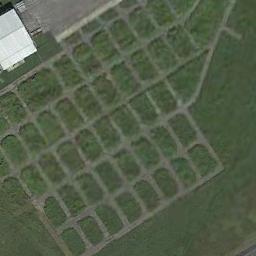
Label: meadow